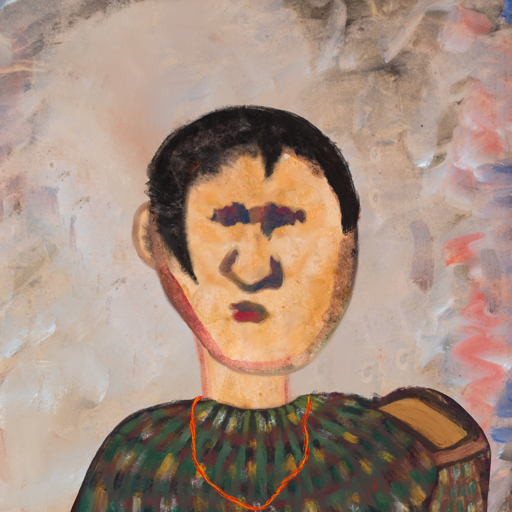
Background: Roy_Bahadur, Head And Neck Front: Childish, Face Front: In_The_Sun, Bust: After_Raid, Hair Front: Roy_Bahadur, Head Accessory: Blank, Second Necklace: Gypsy_Mother_2, Necklace: Blank, Baby: Blank